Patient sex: M
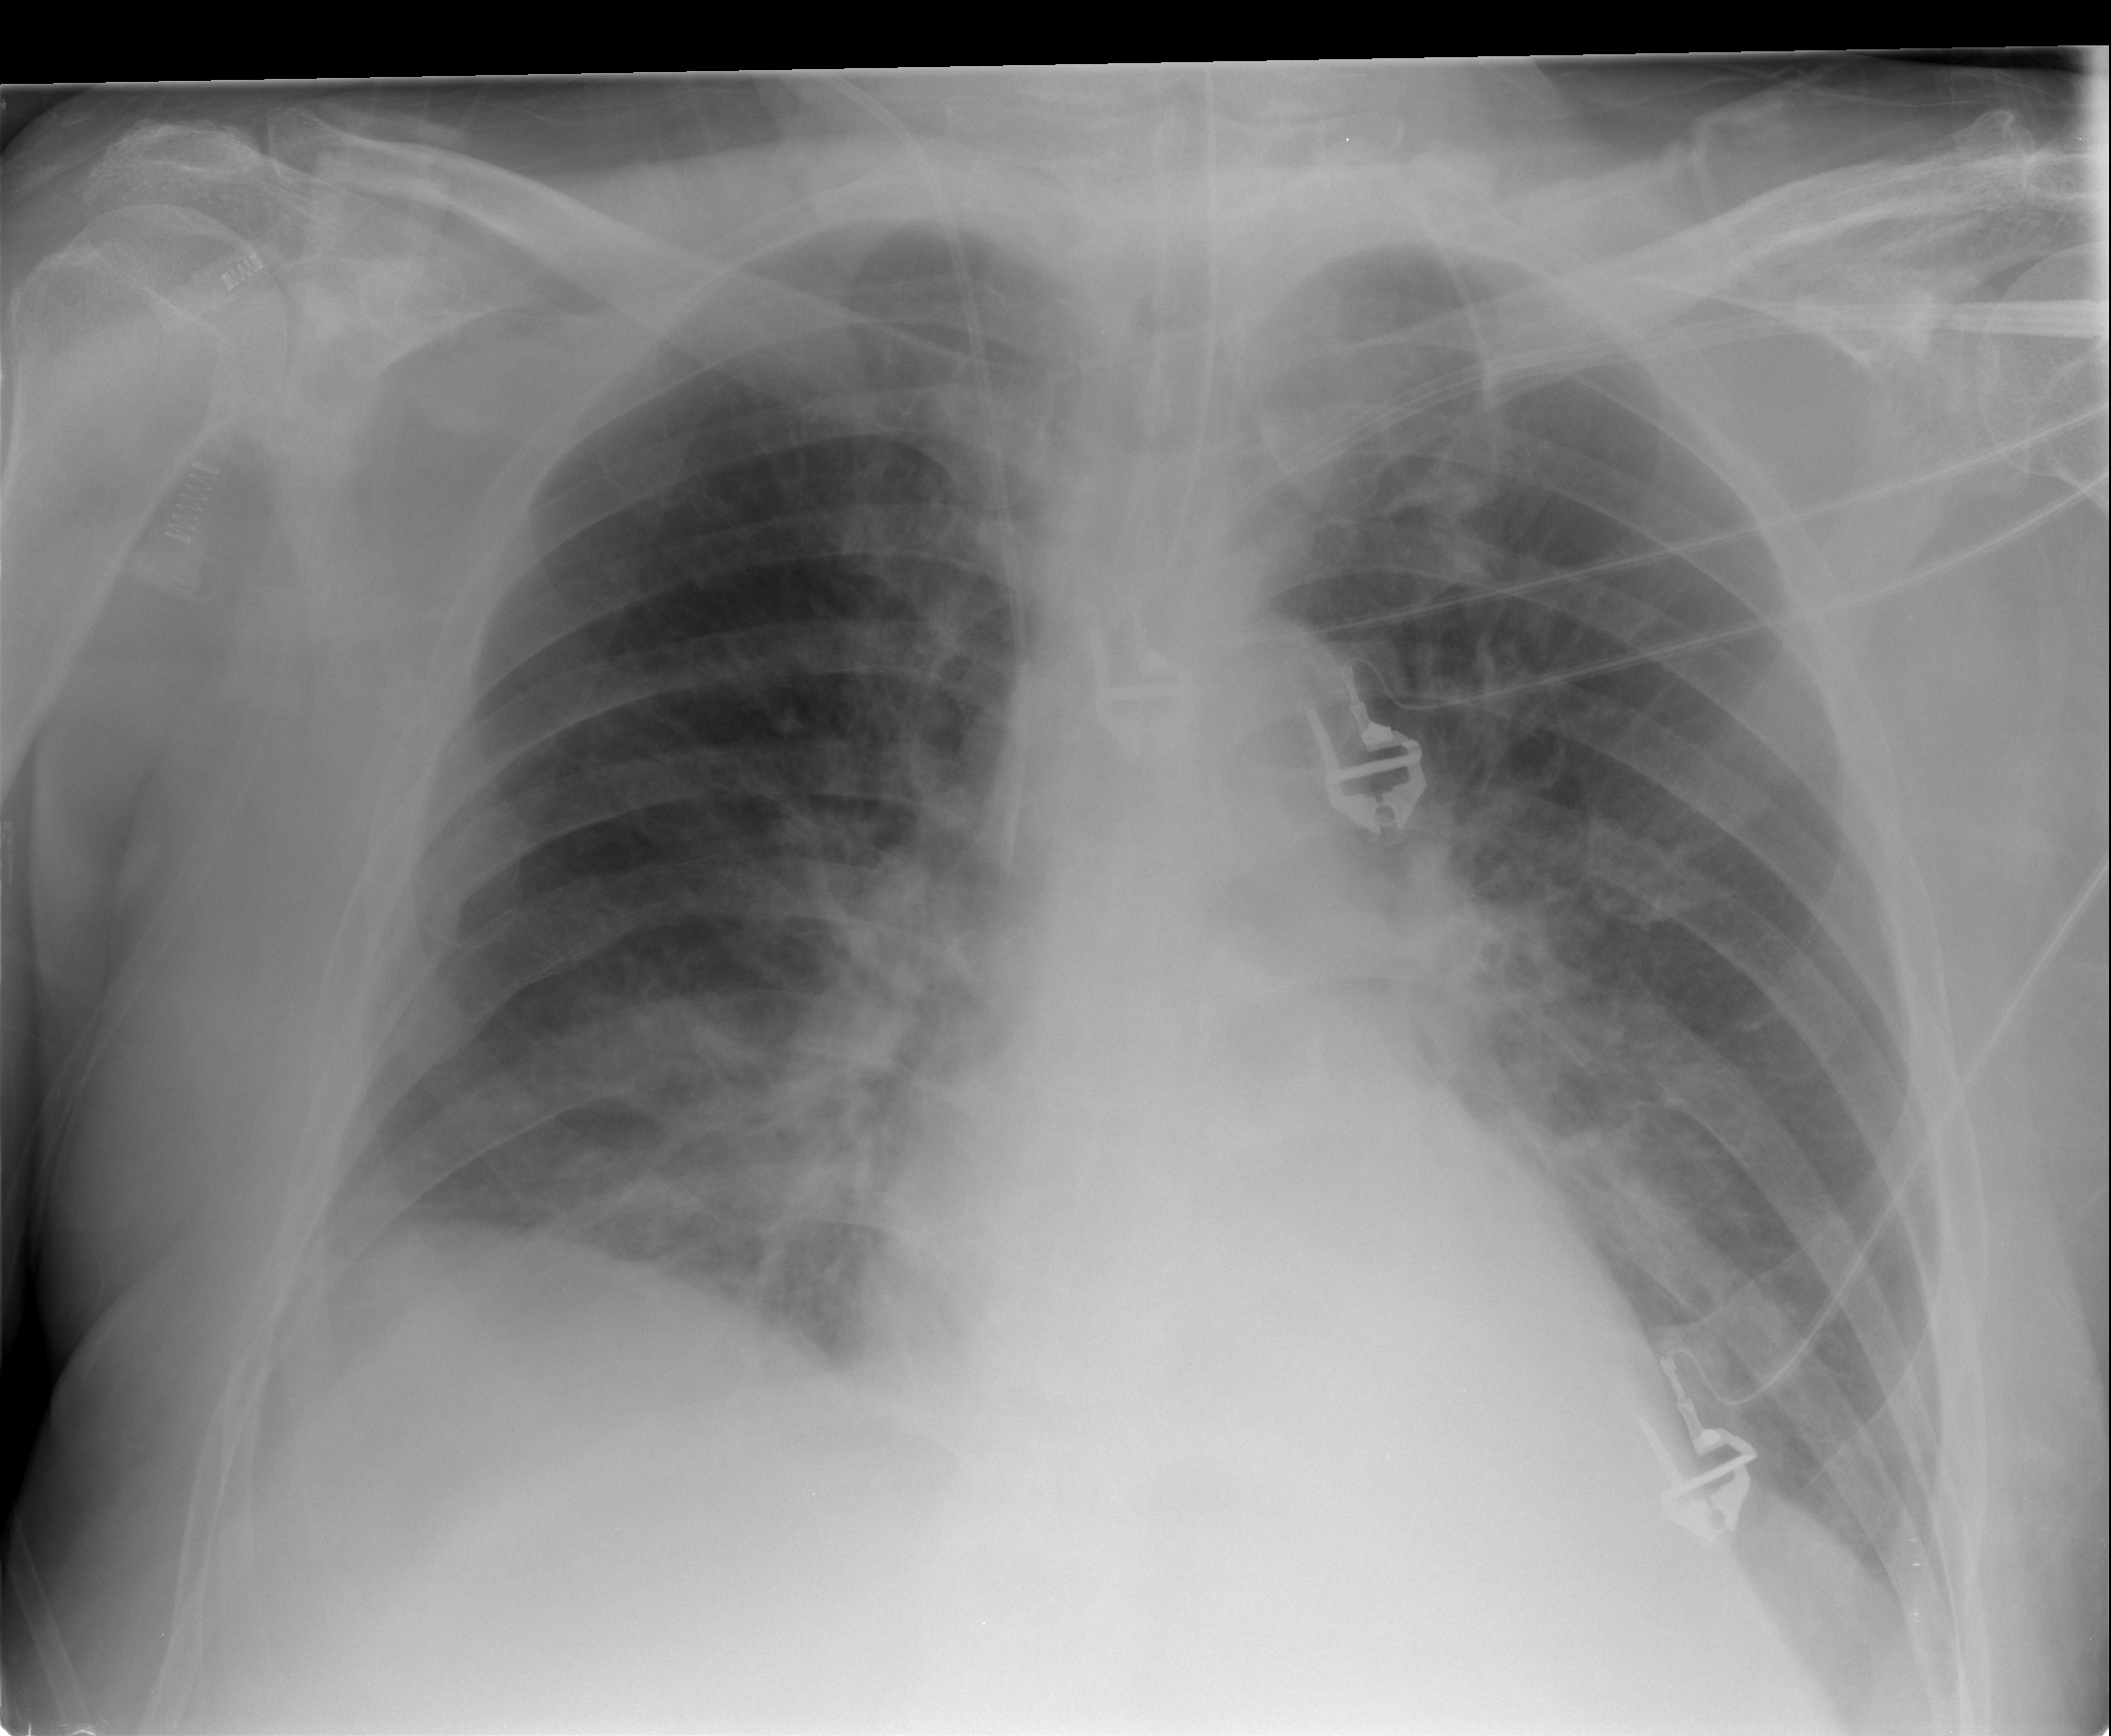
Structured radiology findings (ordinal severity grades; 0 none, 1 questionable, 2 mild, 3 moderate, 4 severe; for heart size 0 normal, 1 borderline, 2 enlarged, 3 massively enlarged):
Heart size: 1
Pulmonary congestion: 2
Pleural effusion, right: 2
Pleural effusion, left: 0
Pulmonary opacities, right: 2
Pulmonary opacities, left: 0
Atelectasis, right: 2
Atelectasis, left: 0